Interaction volume radius: 10 \u00c5
Interaction volume height: 15 \u00c5
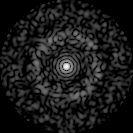
Disorder parameter: 0.836